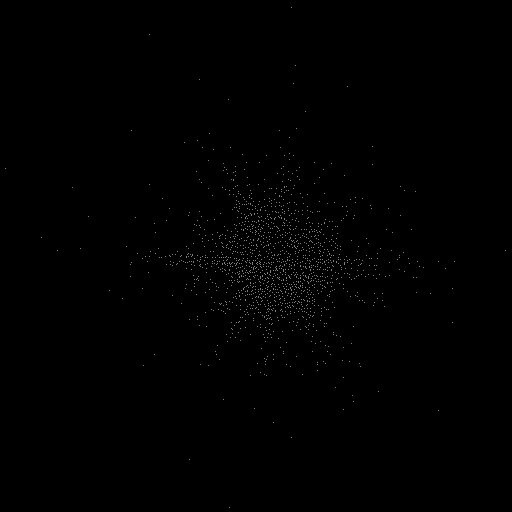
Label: star